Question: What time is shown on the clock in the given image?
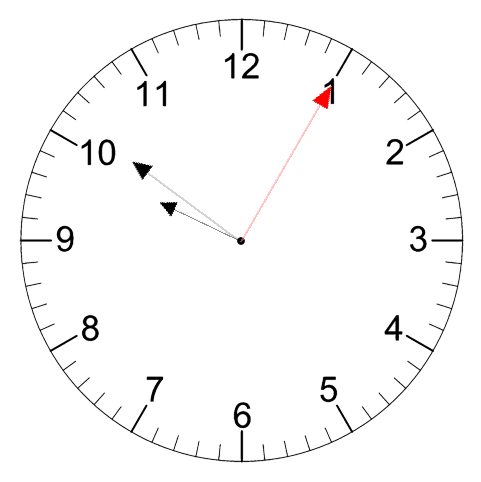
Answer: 09:51:05